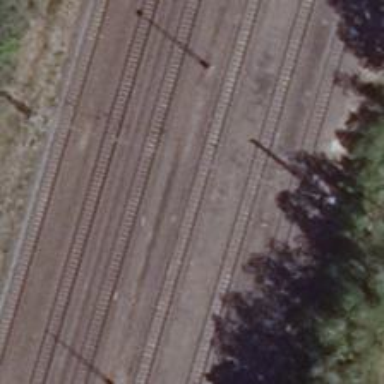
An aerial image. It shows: Railway milestone with catenary mast.